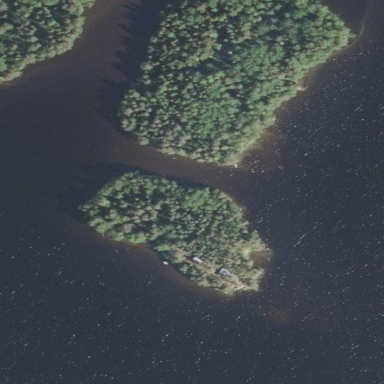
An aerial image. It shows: Islet covered with woodland.